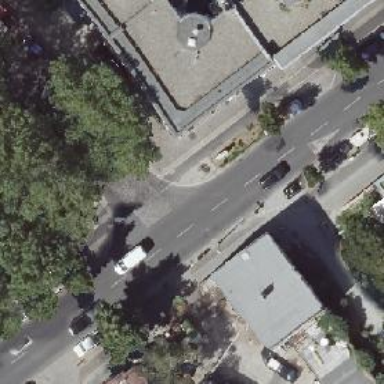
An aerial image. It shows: Unmarked road crossing with kerb extensions on both sides.